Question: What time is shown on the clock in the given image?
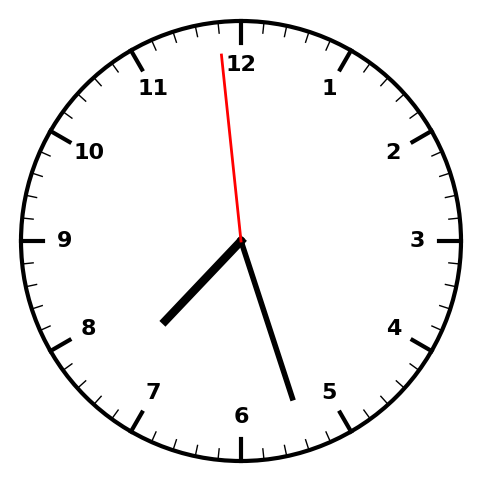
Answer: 07:26:59